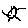
Label: sun